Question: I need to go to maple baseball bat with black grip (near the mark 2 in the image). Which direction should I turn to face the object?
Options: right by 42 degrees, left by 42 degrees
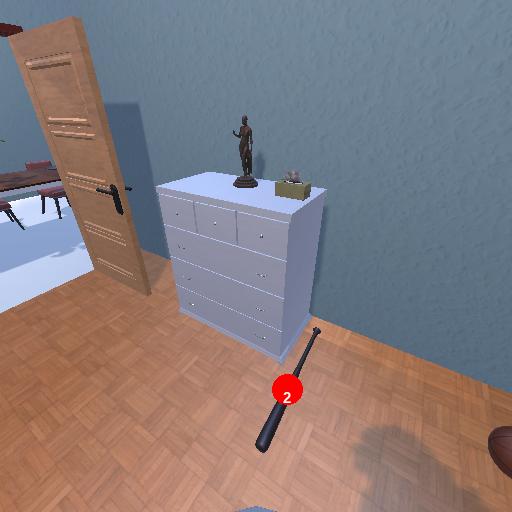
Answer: right by 42 degrees